Aerial crown-view tile of a tropical tree (Barro Colorado Island, Panama), acquired 20241216:
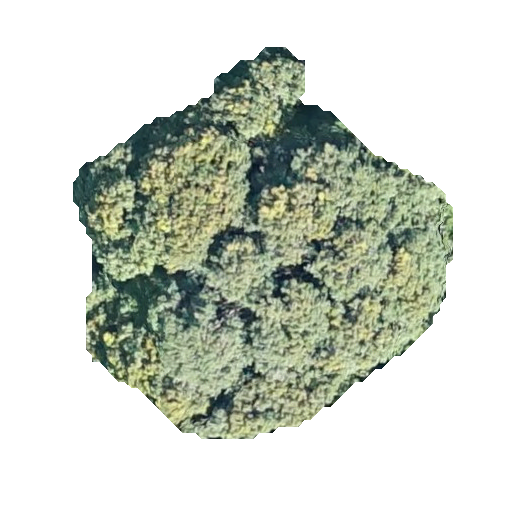
Species: Trichilia tuberculata
GBIF accepted scientific name: Trichilia tuberculata
Crown area: 143.99 m²